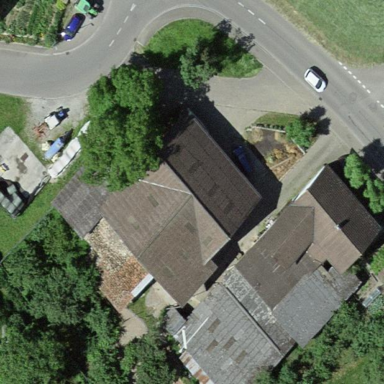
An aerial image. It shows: Barn.